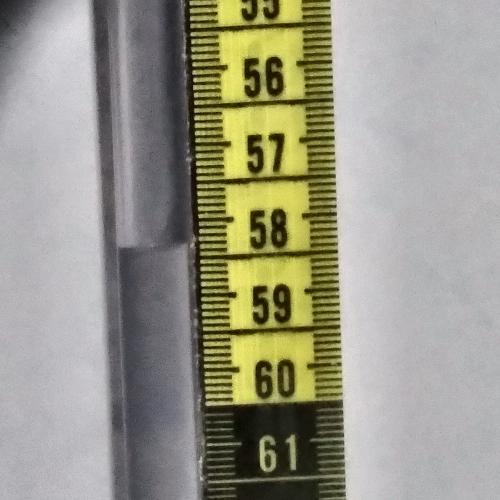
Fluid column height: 58.3 cm